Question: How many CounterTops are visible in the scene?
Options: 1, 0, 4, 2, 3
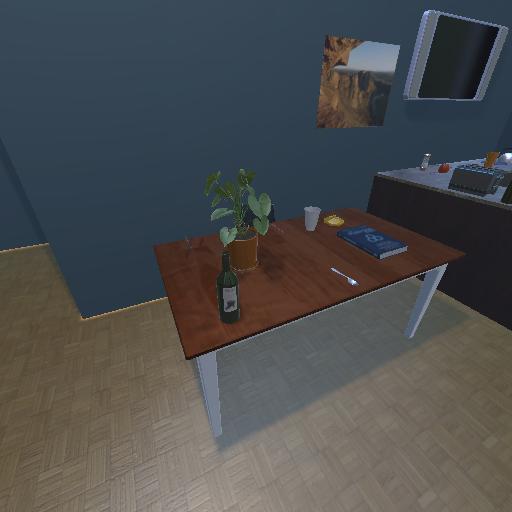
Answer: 1